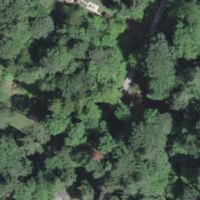
EUNIS habitat code: 43
Species observed at this site:
Aruncus dioicus